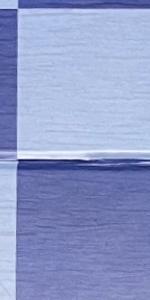
Label: Empty